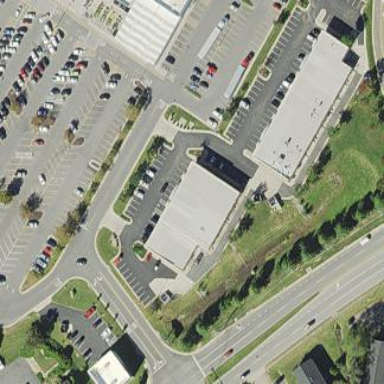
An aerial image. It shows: Retail building.